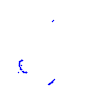
Particle: kaon